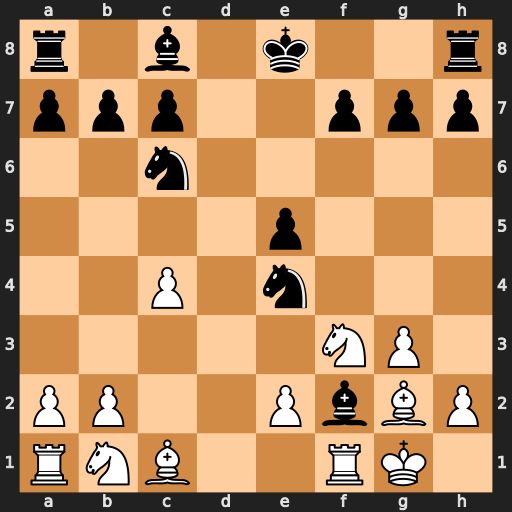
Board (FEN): r1b1k2r/ppp2ppp/2n5/4p3/2P1n3/5NP1/PP2PbBP/RNB2RK1
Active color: w
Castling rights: kq
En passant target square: -
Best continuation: Rxf2 Nxf2 Kxf2